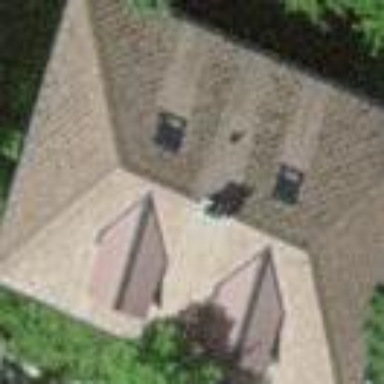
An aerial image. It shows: Detached building with hipped roof shape.